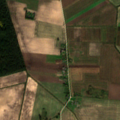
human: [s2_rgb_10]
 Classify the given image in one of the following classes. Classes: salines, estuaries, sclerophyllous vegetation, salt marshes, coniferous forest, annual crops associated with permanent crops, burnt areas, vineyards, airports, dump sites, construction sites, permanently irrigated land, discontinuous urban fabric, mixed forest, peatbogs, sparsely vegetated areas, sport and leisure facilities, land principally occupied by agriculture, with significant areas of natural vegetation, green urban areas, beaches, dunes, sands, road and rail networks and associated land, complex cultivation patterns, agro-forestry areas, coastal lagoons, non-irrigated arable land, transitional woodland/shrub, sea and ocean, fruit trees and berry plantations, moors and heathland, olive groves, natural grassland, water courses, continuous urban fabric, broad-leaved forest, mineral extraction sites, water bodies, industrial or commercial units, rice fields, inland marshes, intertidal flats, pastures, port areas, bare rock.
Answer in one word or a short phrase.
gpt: non-irrigated arable land, complex cultivation patterns, broad-leaved forest